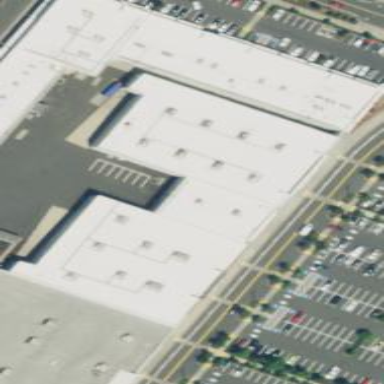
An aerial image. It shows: Department store building.